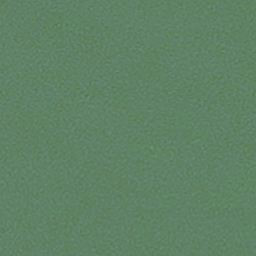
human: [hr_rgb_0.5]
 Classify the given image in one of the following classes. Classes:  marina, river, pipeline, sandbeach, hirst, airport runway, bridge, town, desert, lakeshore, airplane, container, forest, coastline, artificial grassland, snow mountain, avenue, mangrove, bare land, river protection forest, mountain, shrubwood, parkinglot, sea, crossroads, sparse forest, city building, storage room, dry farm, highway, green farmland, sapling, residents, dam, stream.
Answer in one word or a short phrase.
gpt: sea